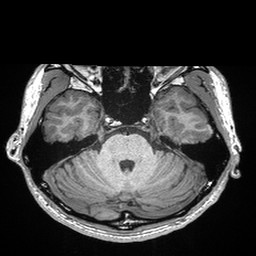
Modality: T1w
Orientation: coronal
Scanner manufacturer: siemens
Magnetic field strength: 3 T
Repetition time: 2.3 s
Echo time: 0.00298 s